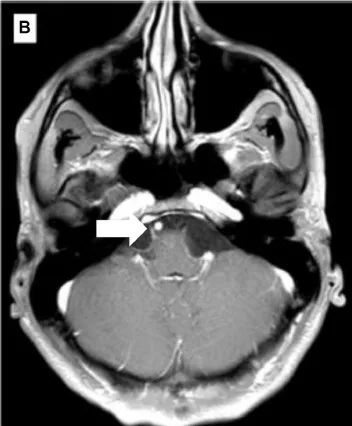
Selected axial T1 weighted images from brain MRI with contrast (A,B). (B) Enhancement of the cisternal portion of the right 6th cranial nerve (arrow).
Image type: radiology (mri)